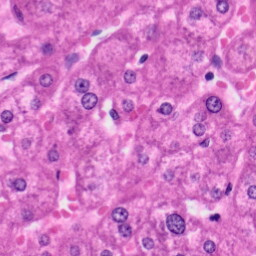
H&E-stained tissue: Liver